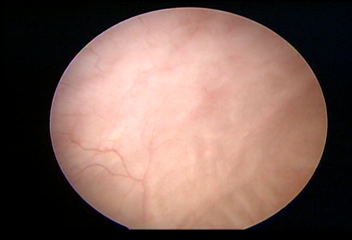
Modality: WLC
Class: Normal mucosa
Bladder cancer association: No